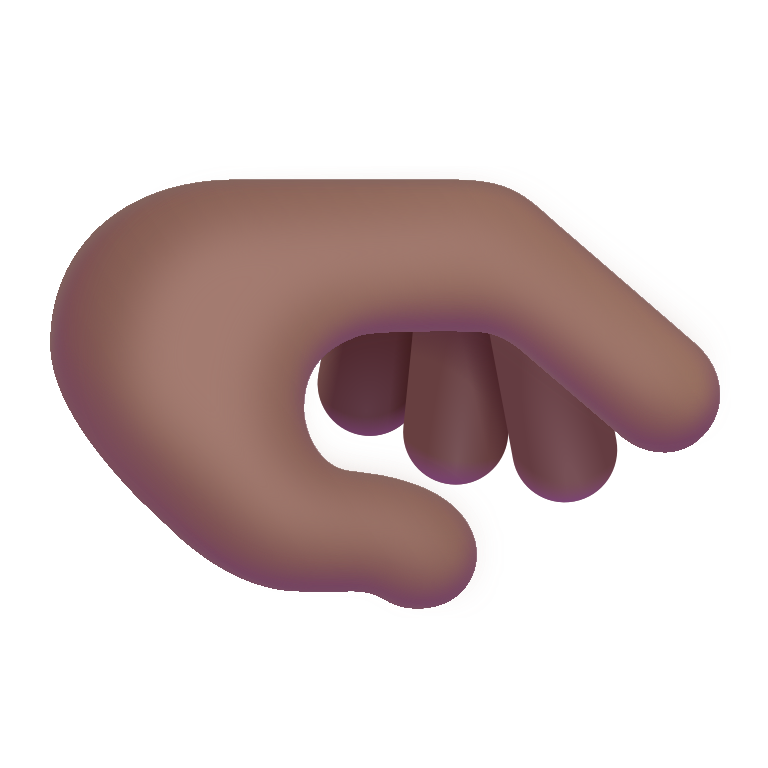
palm down hand color  dark